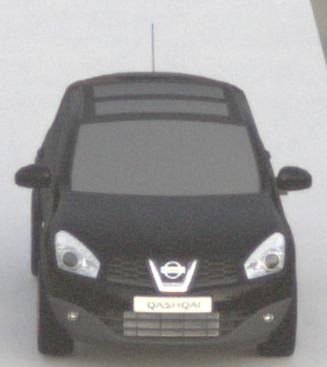
Make: Nissan
Model: Qashqai 1.6
Detailed model: Qashqai (J10)
Model produced from: 2010/03
Model produced until: 2010/08
Doors: 5
Color: black
Road condition: dry road
Daytime: sunrise or sunset
Contrast: low contrast